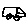
Label: car